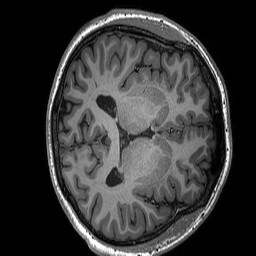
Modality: T1w
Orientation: axial
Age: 27
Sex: male
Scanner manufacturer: siemens
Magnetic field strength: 3 T
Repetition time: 2.3 s
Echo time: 0.00306 s